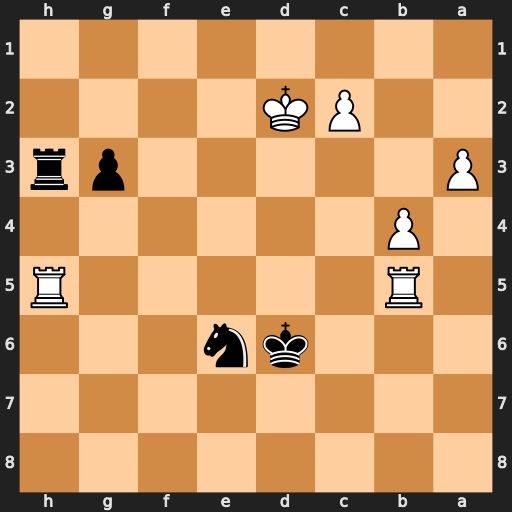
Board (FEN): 8/8/3kn3/1R5R/1P6/P5pr/2PK4/8
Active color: b
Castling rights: -
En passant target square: -
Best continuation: Rxh5 Rxh5 g2 Rh4 g1=Q